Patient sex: F
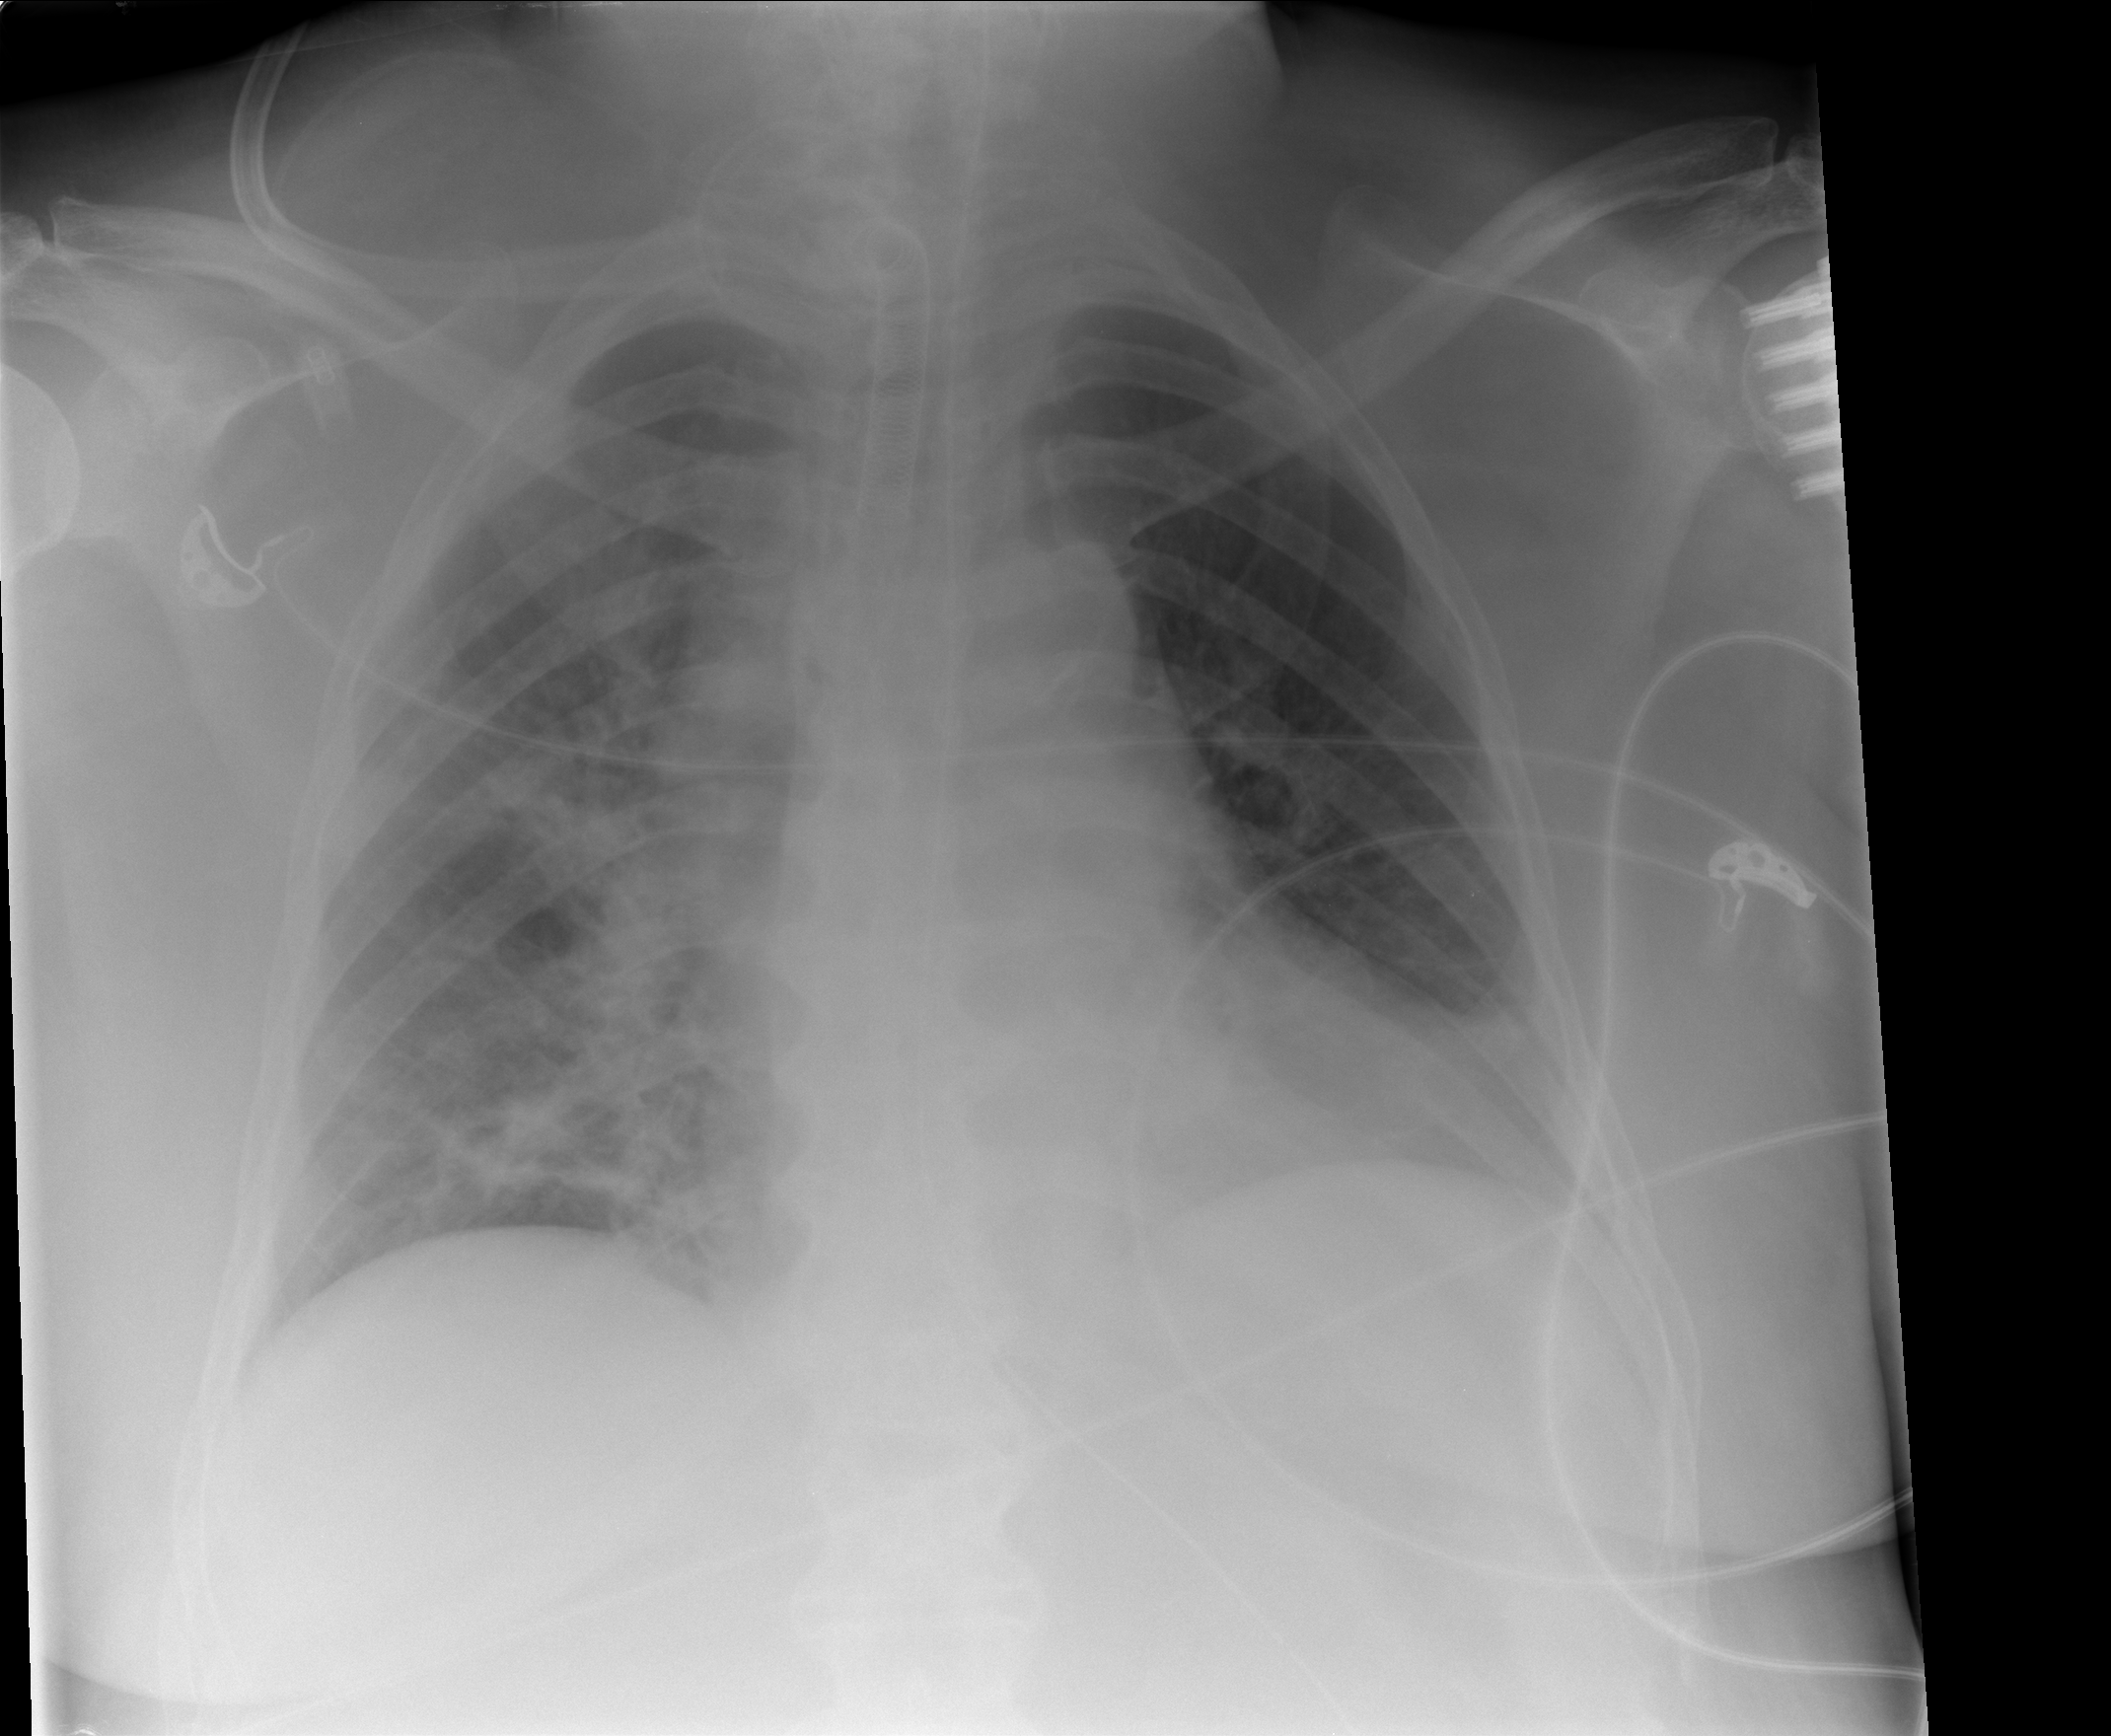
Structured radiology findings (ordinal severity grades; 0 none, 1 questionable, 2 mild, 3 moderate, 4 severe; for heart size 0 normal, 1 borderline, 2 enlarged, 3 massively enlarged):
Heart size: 2
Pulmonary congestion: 2
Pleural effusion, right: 0
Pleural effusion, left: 0
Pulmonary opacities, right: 3
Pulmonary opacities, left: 0
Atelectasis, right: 2
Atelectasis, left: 2